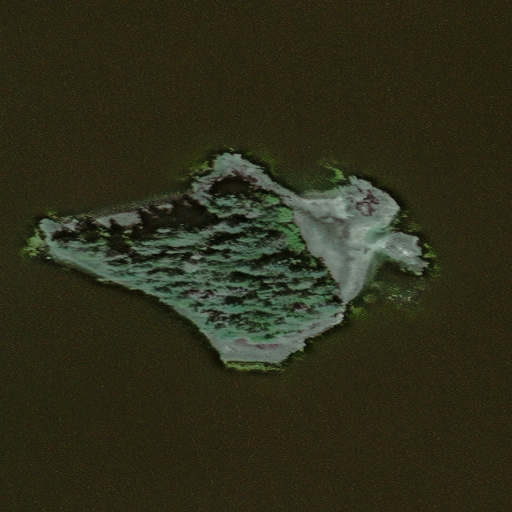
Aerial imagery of island in Alaska named Mills Island containing only unknown